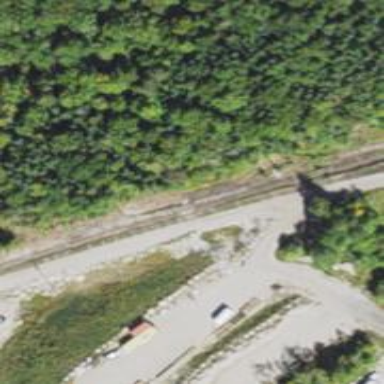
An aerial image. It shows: Preserved narrow gauge railway.